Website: lowes
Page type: account-dashboard
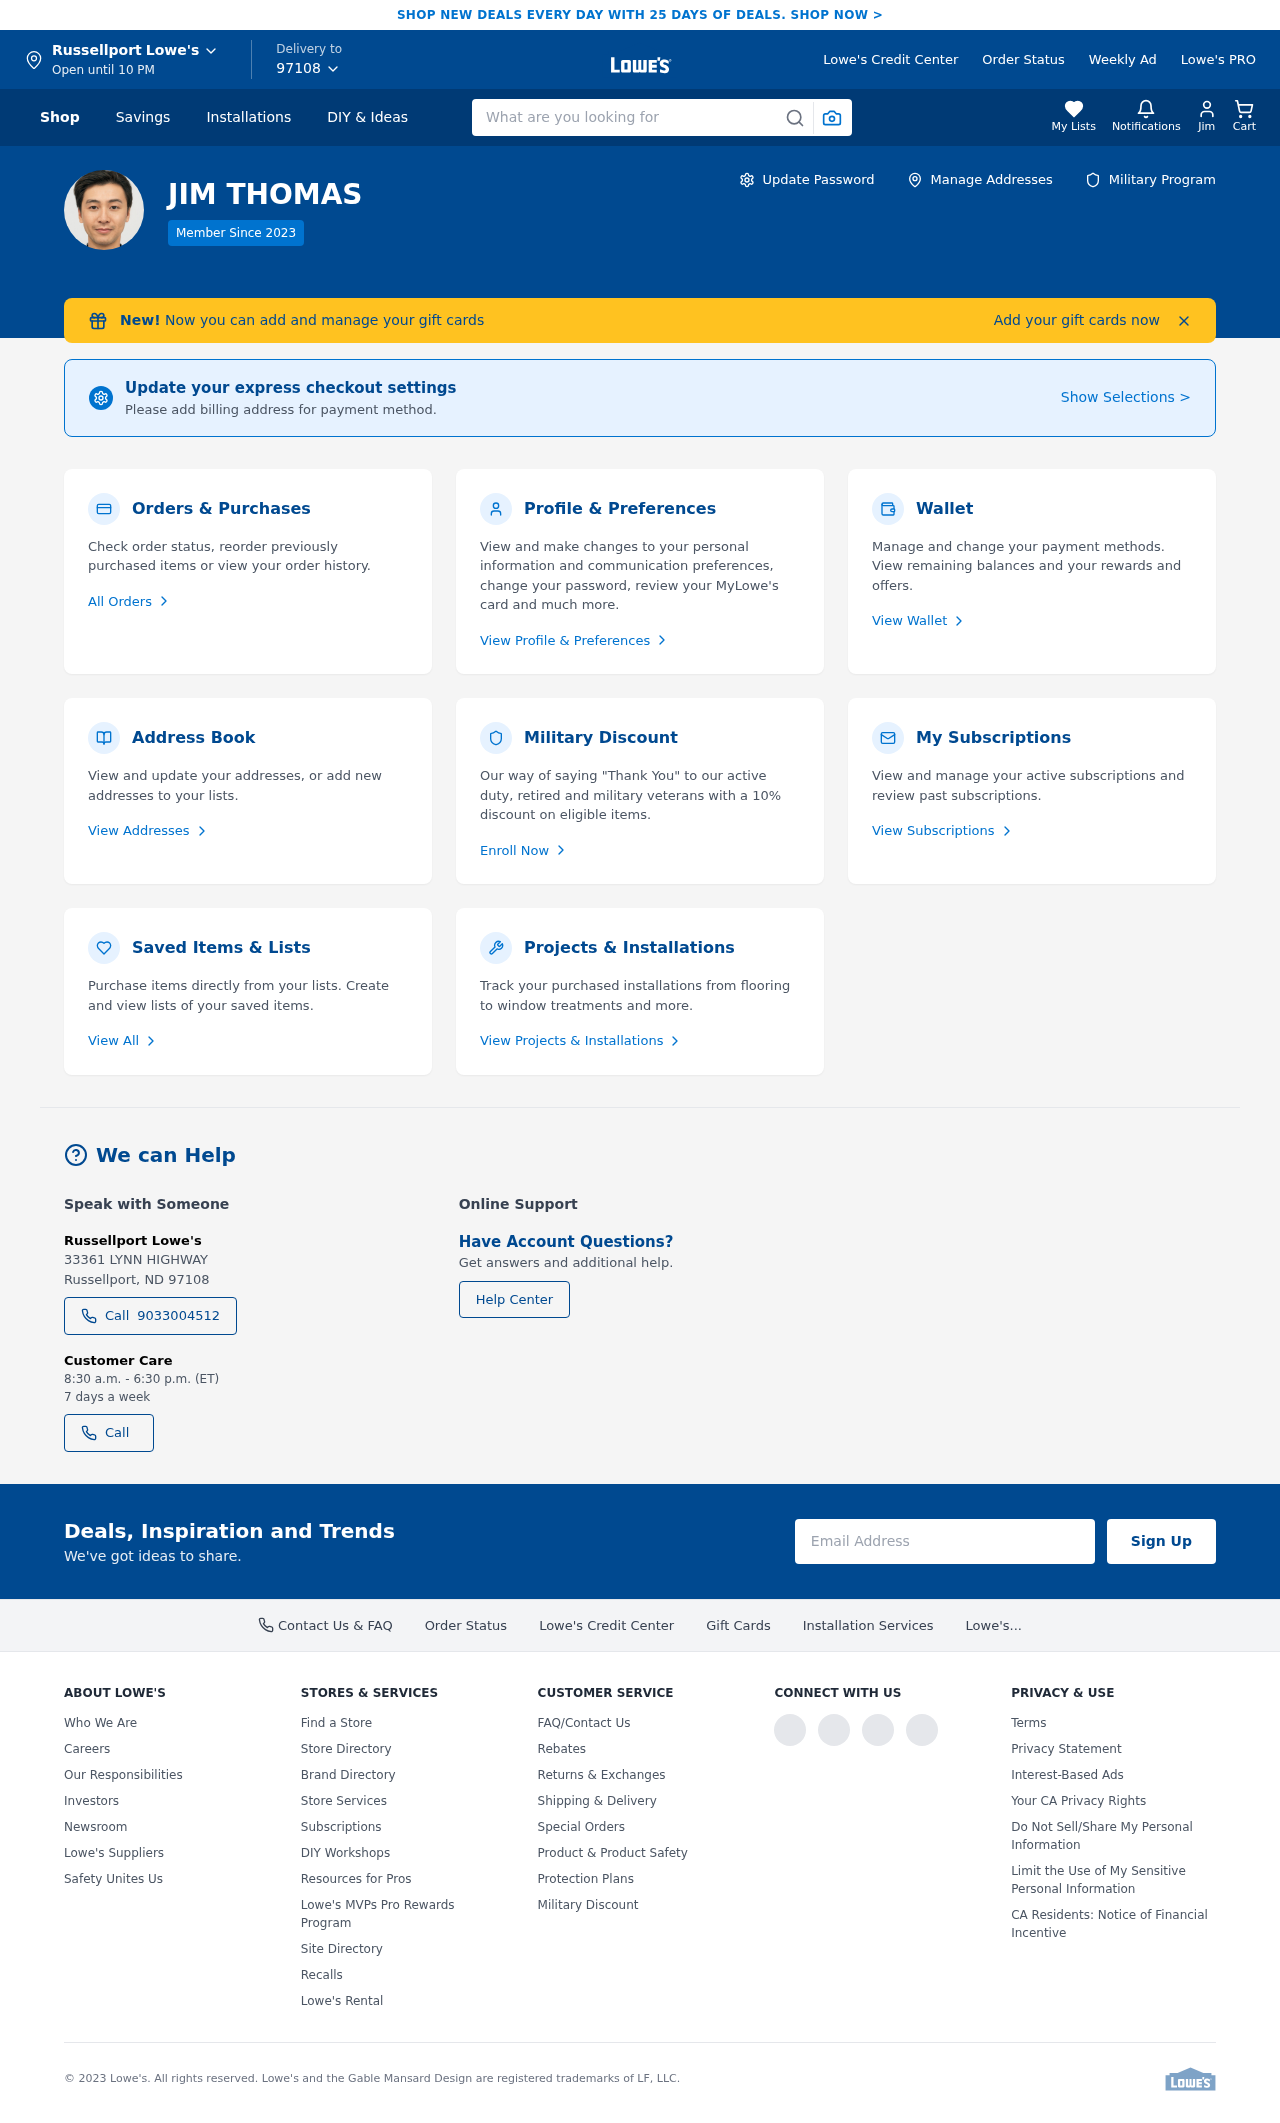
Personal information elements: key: PII_CITY
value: Russellport
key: PII_FIRSTNAME
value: Jim
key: PII_FULLNAME
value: JIM THOMAS
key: PII_PHONE
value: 9033004512
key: PII_POSTCODE2
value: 97108
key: PII_CITY2
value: Russellport
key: PII_STREET2
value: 33361 LYNN HIGHWAY
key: PII_CITY_STATE_ZIP2
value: Russellport, ND 97108
Search elements: key: HEADER_SEARCH
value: What are you looking for